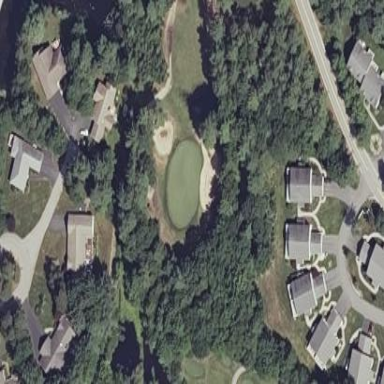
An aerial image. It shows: Golf rough area.